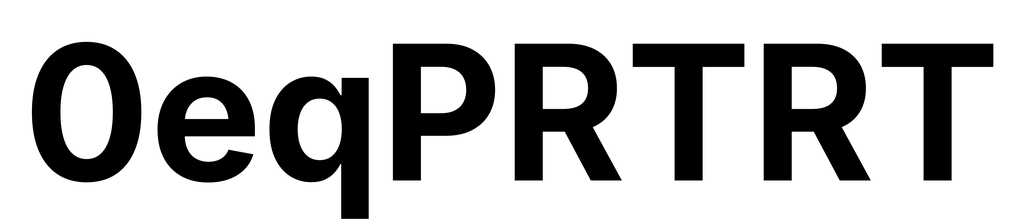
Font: Inter_Bold